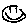
Label: smiley face